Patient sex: F
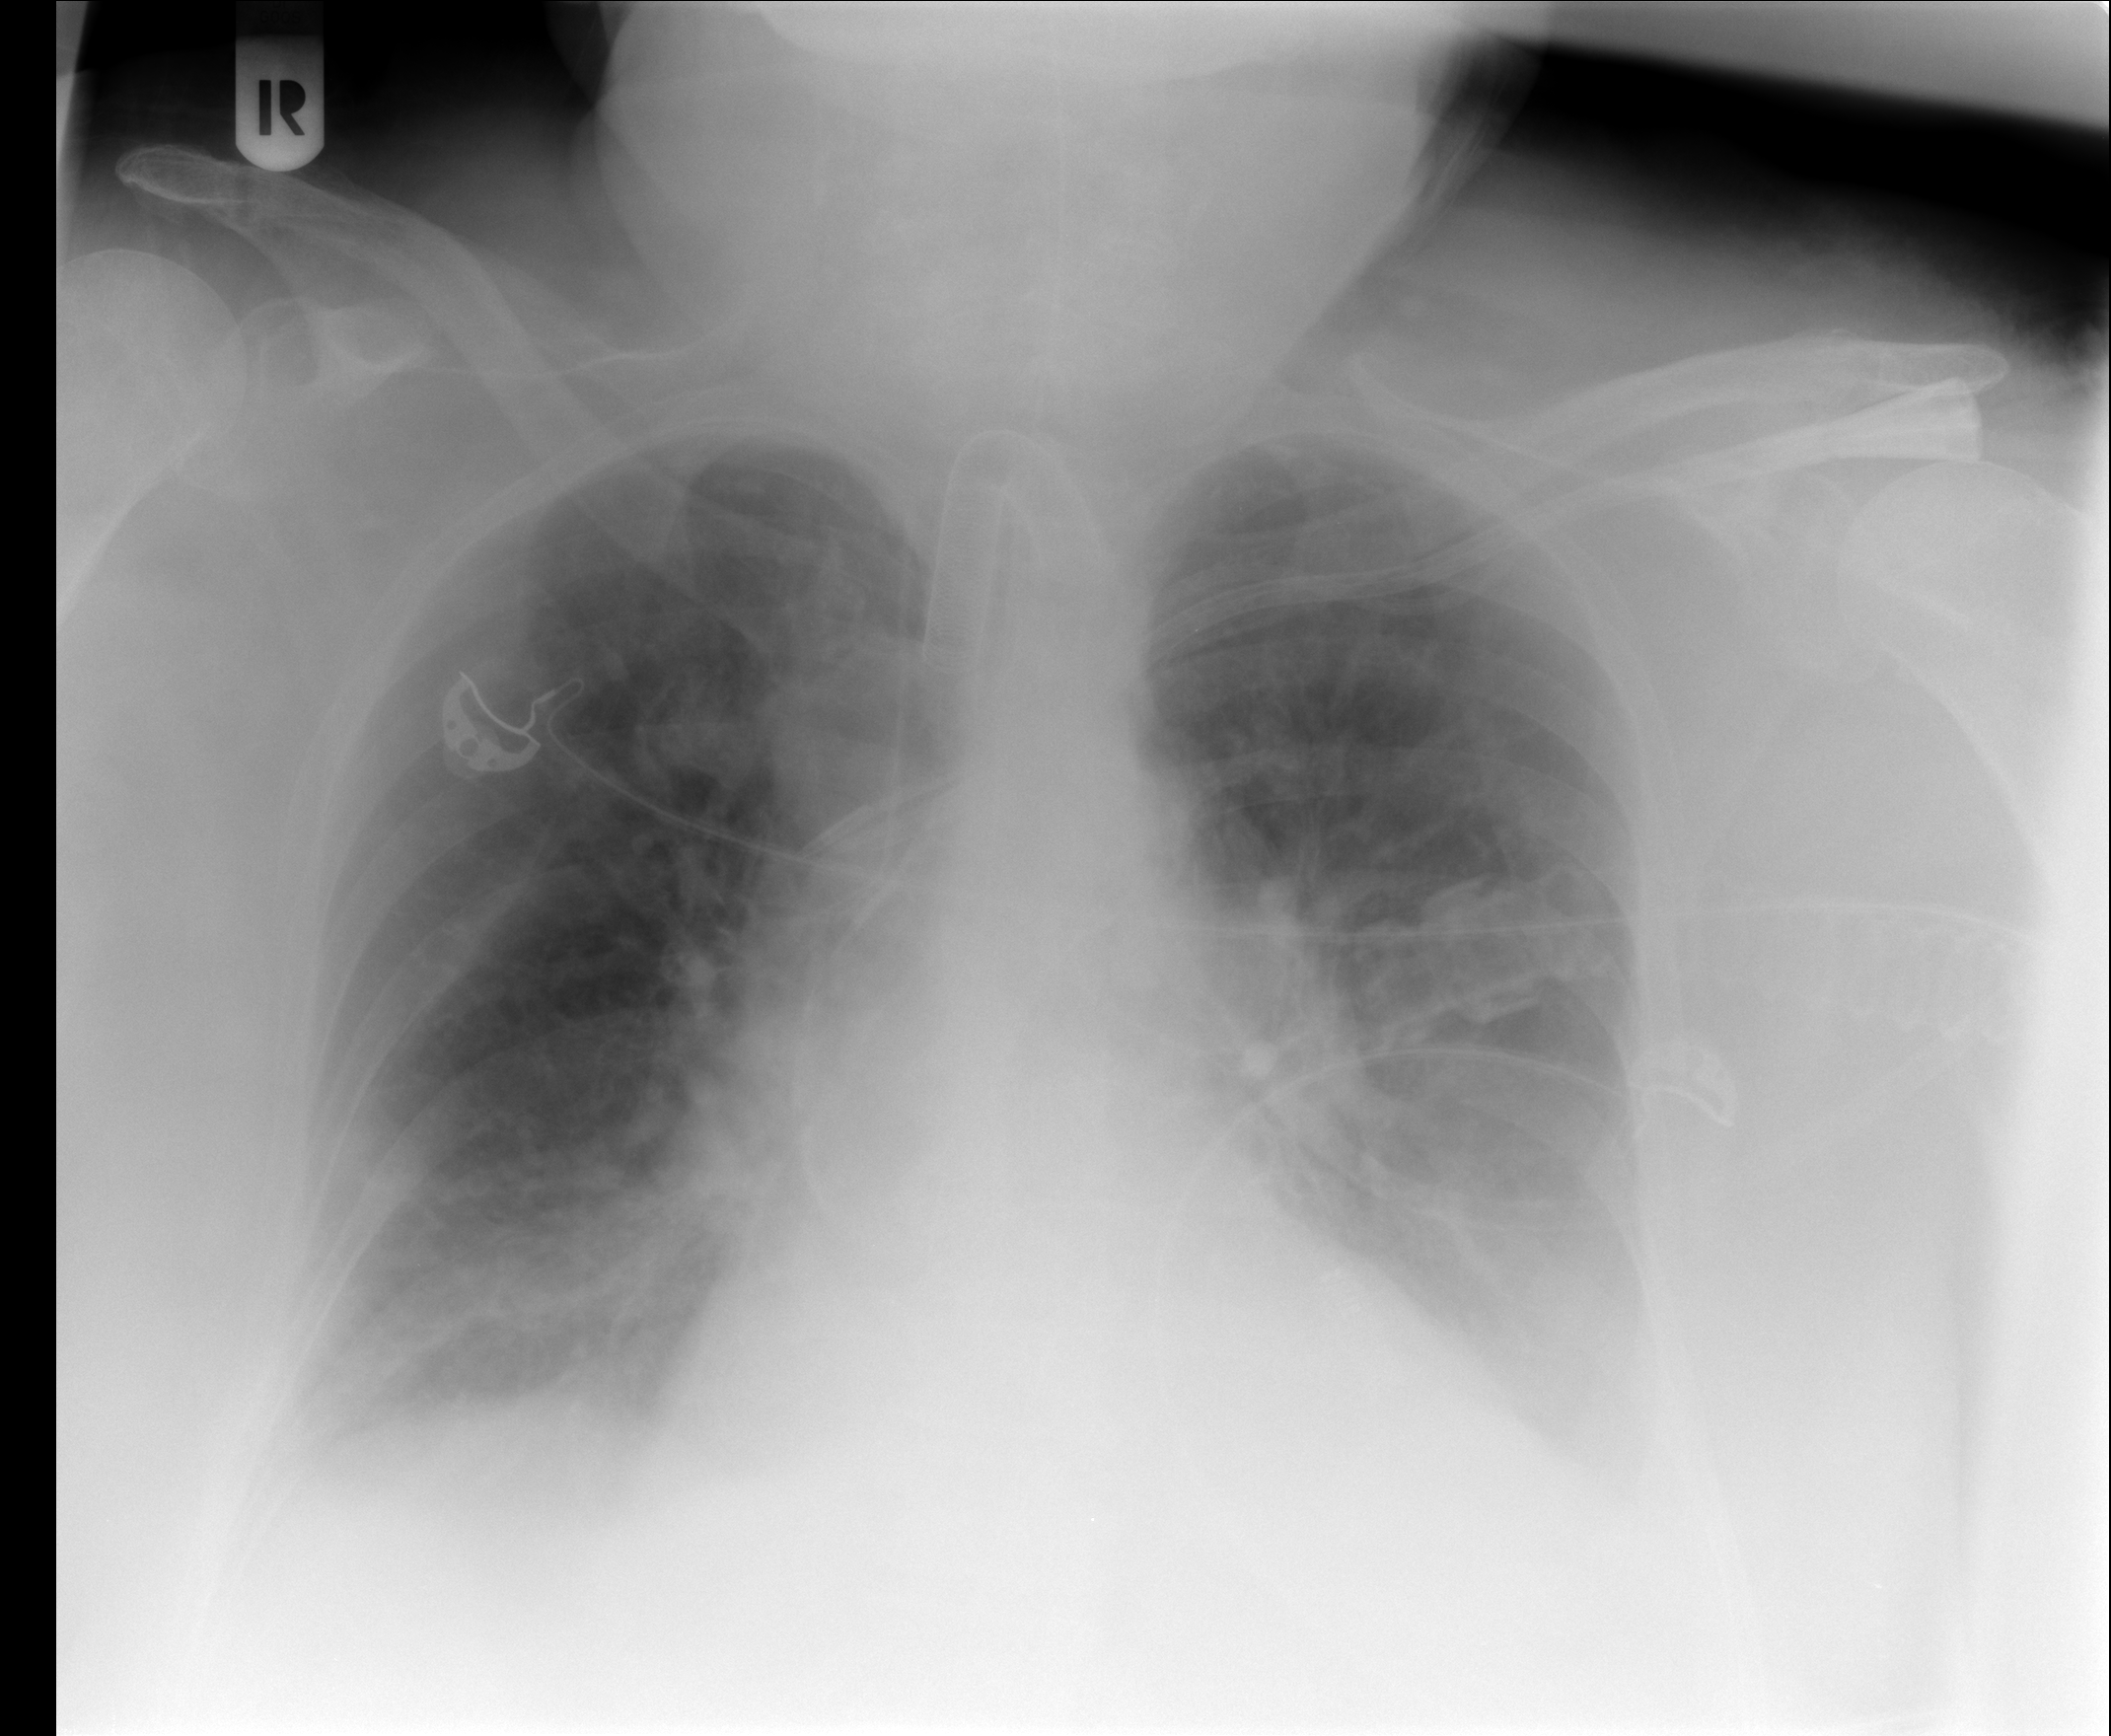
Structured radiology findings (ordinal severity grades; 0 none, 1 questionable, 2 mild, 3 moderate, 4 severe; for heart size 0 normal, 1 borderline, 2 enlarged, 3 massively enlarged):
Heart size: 0
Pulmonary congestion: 2
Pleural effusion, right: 2
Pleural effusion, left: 2
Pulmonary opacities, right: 2
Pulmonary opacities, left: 2
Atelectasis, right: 2
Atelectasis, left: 2